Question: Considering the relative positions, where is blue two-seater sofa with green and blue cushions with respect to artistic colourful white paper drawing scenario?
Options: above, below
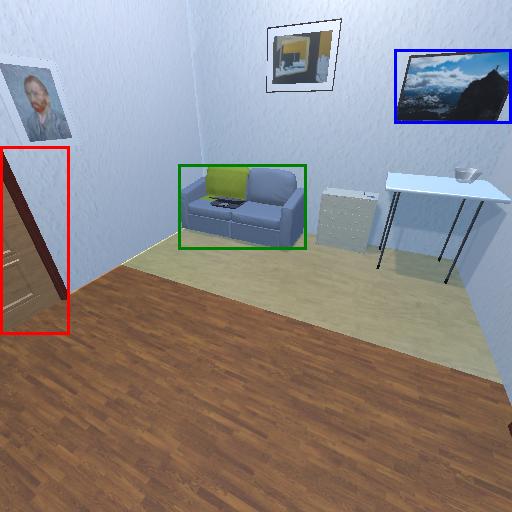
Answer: above